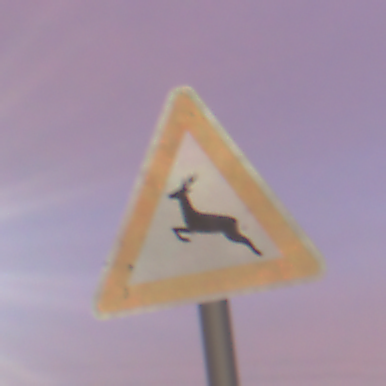
Verkehrszeichen: WildwechselRechts
Umgebung: Outdoor, Urban
Tageszeit: SunriseSunset
Wetter: PartlyCloudy
Licht: Artificial
Jahreszeit: NotSpecified
Kontrast: HighContrast